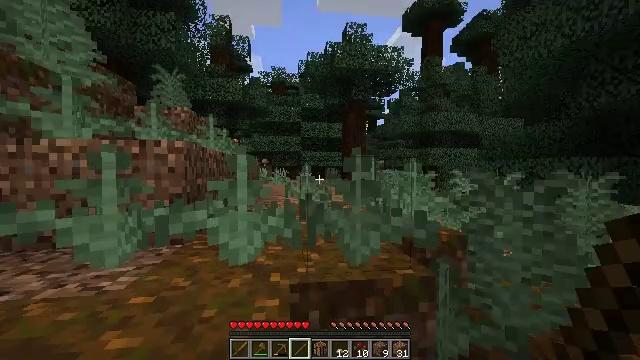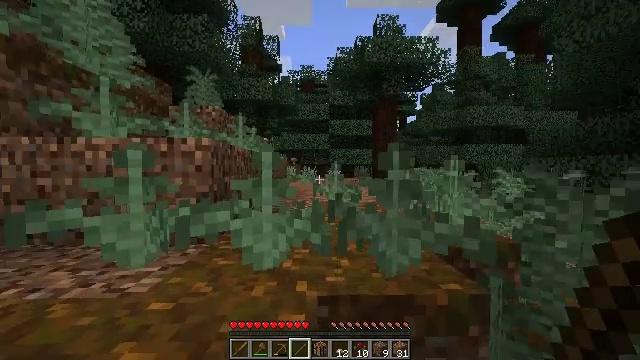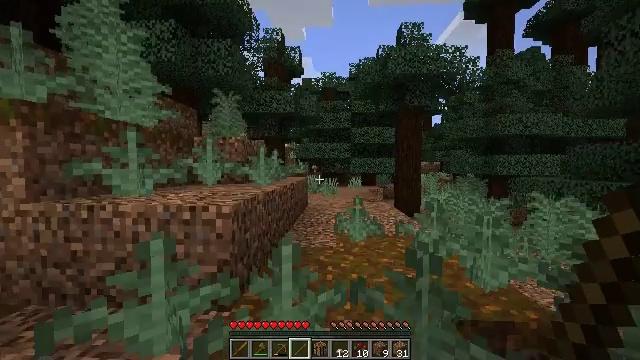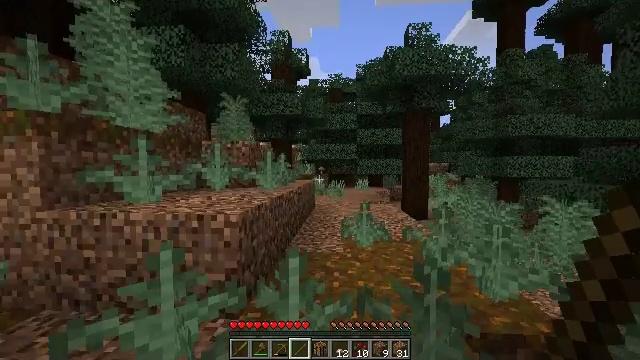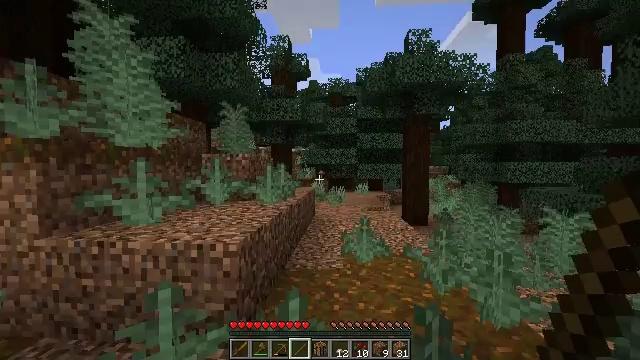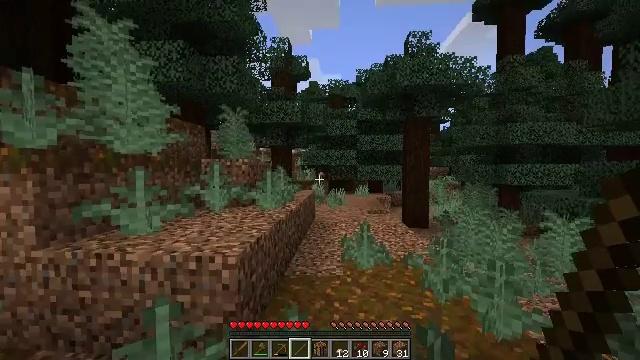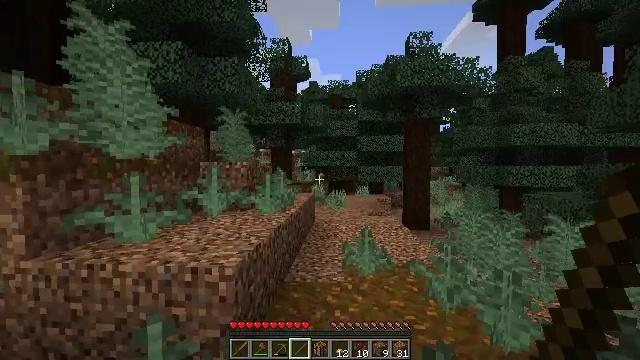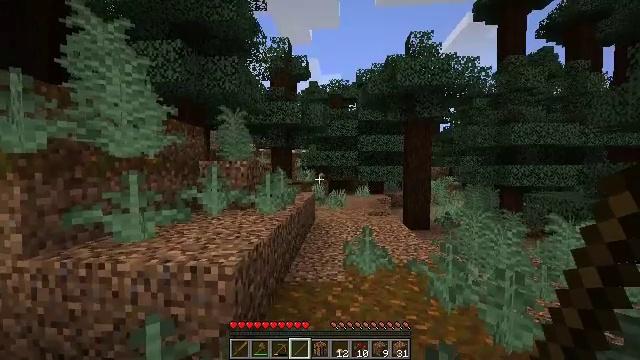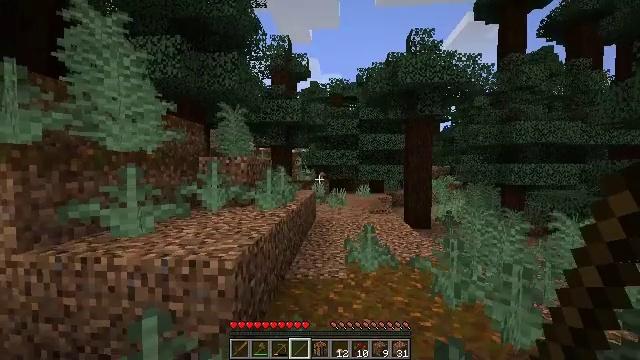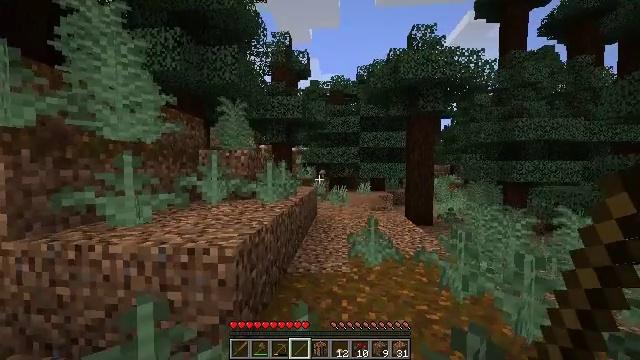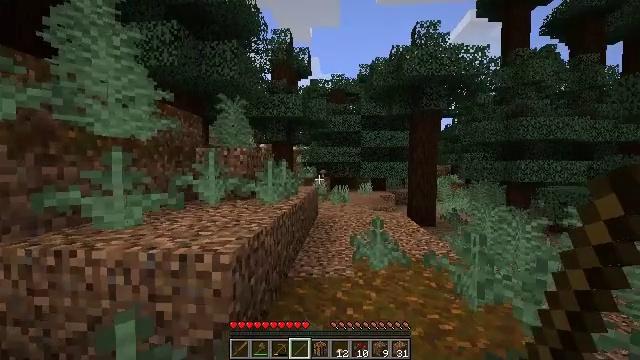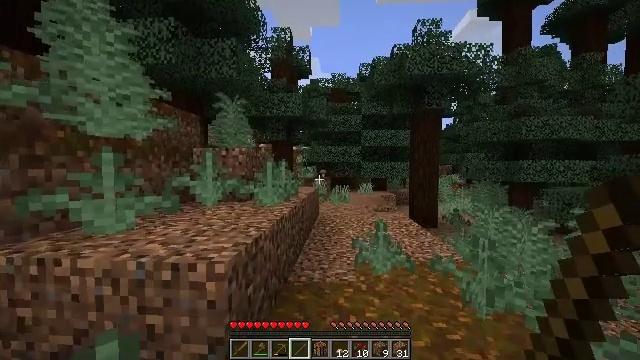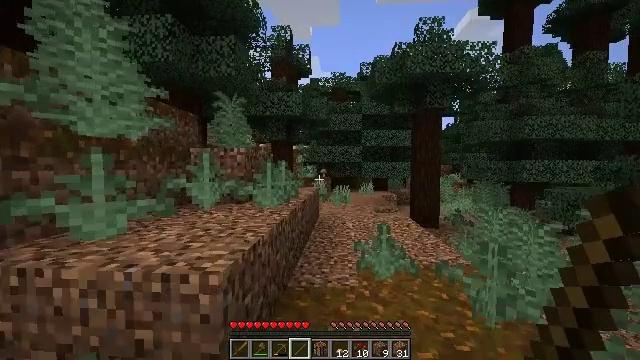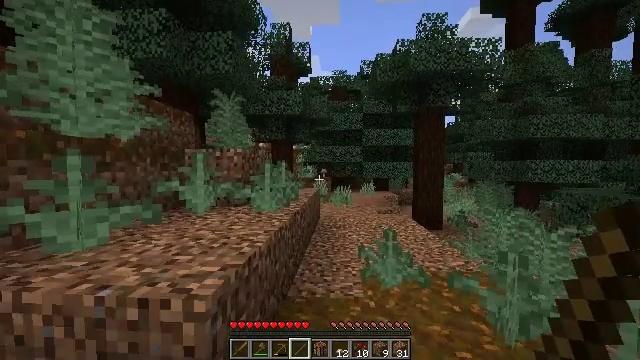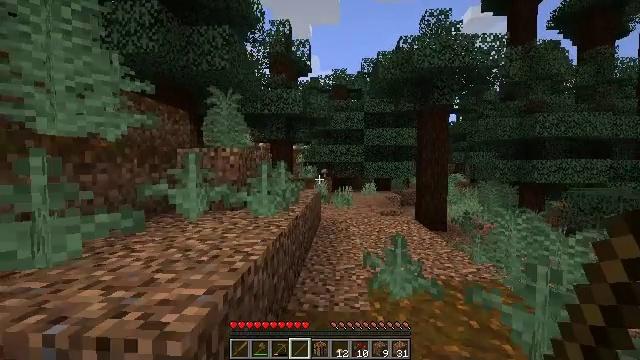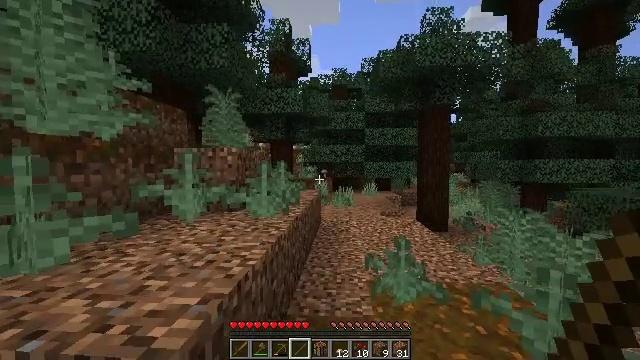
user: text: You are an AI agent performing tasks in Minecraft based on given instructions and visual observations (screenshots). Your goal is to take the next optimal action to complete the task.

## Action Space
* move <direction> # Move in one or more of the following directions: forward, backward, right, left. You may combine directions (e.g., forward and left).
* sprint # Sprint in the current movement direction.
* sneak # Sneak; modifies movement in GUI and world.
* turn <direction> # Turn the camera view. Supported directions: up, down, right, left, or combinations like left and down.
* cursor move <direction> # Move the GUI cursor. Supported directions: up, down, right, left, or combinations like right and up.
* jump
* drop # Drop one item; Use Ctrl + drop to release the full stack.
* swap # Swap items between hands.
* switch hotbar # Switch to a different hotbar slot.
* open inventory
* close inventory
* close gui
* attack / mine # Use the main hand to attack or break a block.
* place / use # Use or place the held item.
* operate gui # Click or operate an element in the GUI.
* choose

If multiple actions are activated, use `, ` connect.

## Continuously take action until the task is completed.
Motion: motion action
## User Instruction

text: Break the red mushroom to collect it.
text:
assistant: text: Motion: move forward, turn left, jump
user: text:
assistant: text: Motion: move forward, turn left, jump
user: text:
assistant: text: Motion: move forward, turn left, jump
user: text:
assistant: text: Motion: move forward, jump
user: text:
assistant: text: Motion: move forward
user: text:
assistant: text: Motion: move forward and move left
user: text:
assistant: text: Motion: move forward and move left
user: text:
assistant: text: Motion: move forward and move left
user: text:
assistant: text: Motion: move forward and move left
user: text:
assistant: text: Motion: move forward
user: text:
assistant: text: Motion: move forward
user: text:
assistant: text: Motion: move forward
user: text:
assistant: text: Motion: move forward
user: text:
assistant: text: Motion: move forward
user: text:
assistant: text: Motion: move forward
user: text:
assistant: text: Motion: move forward
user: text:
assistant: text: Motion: move forward and move right
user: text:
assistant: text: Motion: move forward and move right
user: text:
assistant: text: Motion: move forward and move right
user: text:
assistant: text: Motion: move forward and move right
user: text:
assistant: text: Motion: move forward and move right
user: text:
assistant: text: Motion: move forward and move right, turn right
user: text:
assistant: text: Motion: move forward and move right, turn right and up
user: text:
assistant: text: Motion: move forward, turn right
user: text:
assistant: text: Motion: move forward
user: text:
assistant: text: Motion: move forward
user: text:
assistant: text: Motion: move forward
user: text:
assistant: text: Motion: move forward
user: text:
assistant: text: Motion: move forward
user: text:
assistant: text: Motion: move forward